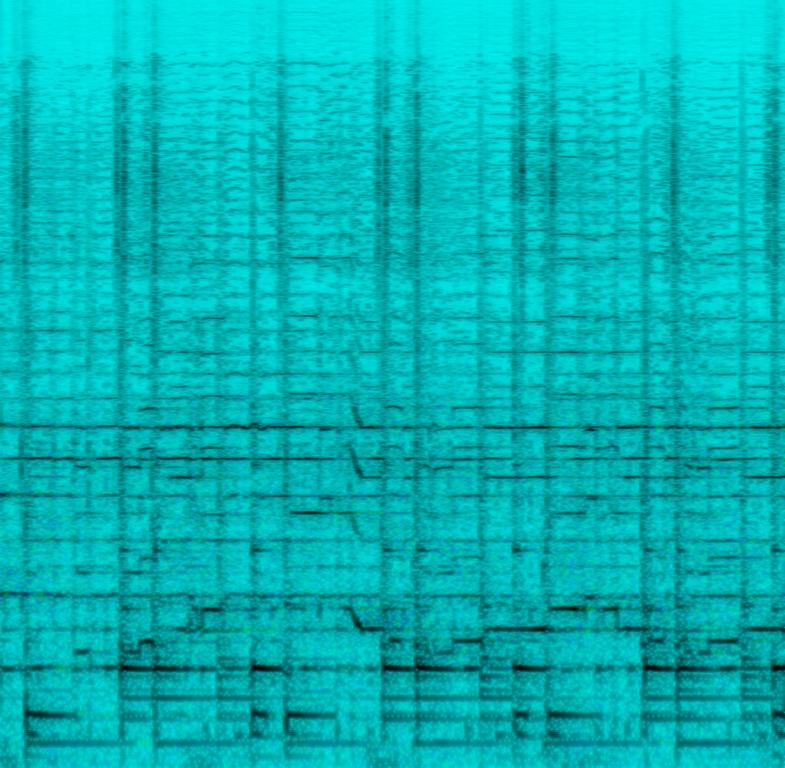
This music is instrumental. The tempo is slow with a harmonious melody of string instruments, percussion and wind instruments which sound like the Indian Sarangi, dhol or madal , shakers and a flute. The music is classical, simple, enchanting and melodic. This song is a Folk song Instrumental.